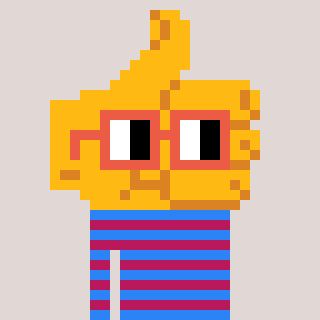
a pixel art character with square orange glasses, a thumbsup-shaped head and a darkpink-colored body on a warm background